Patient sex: M
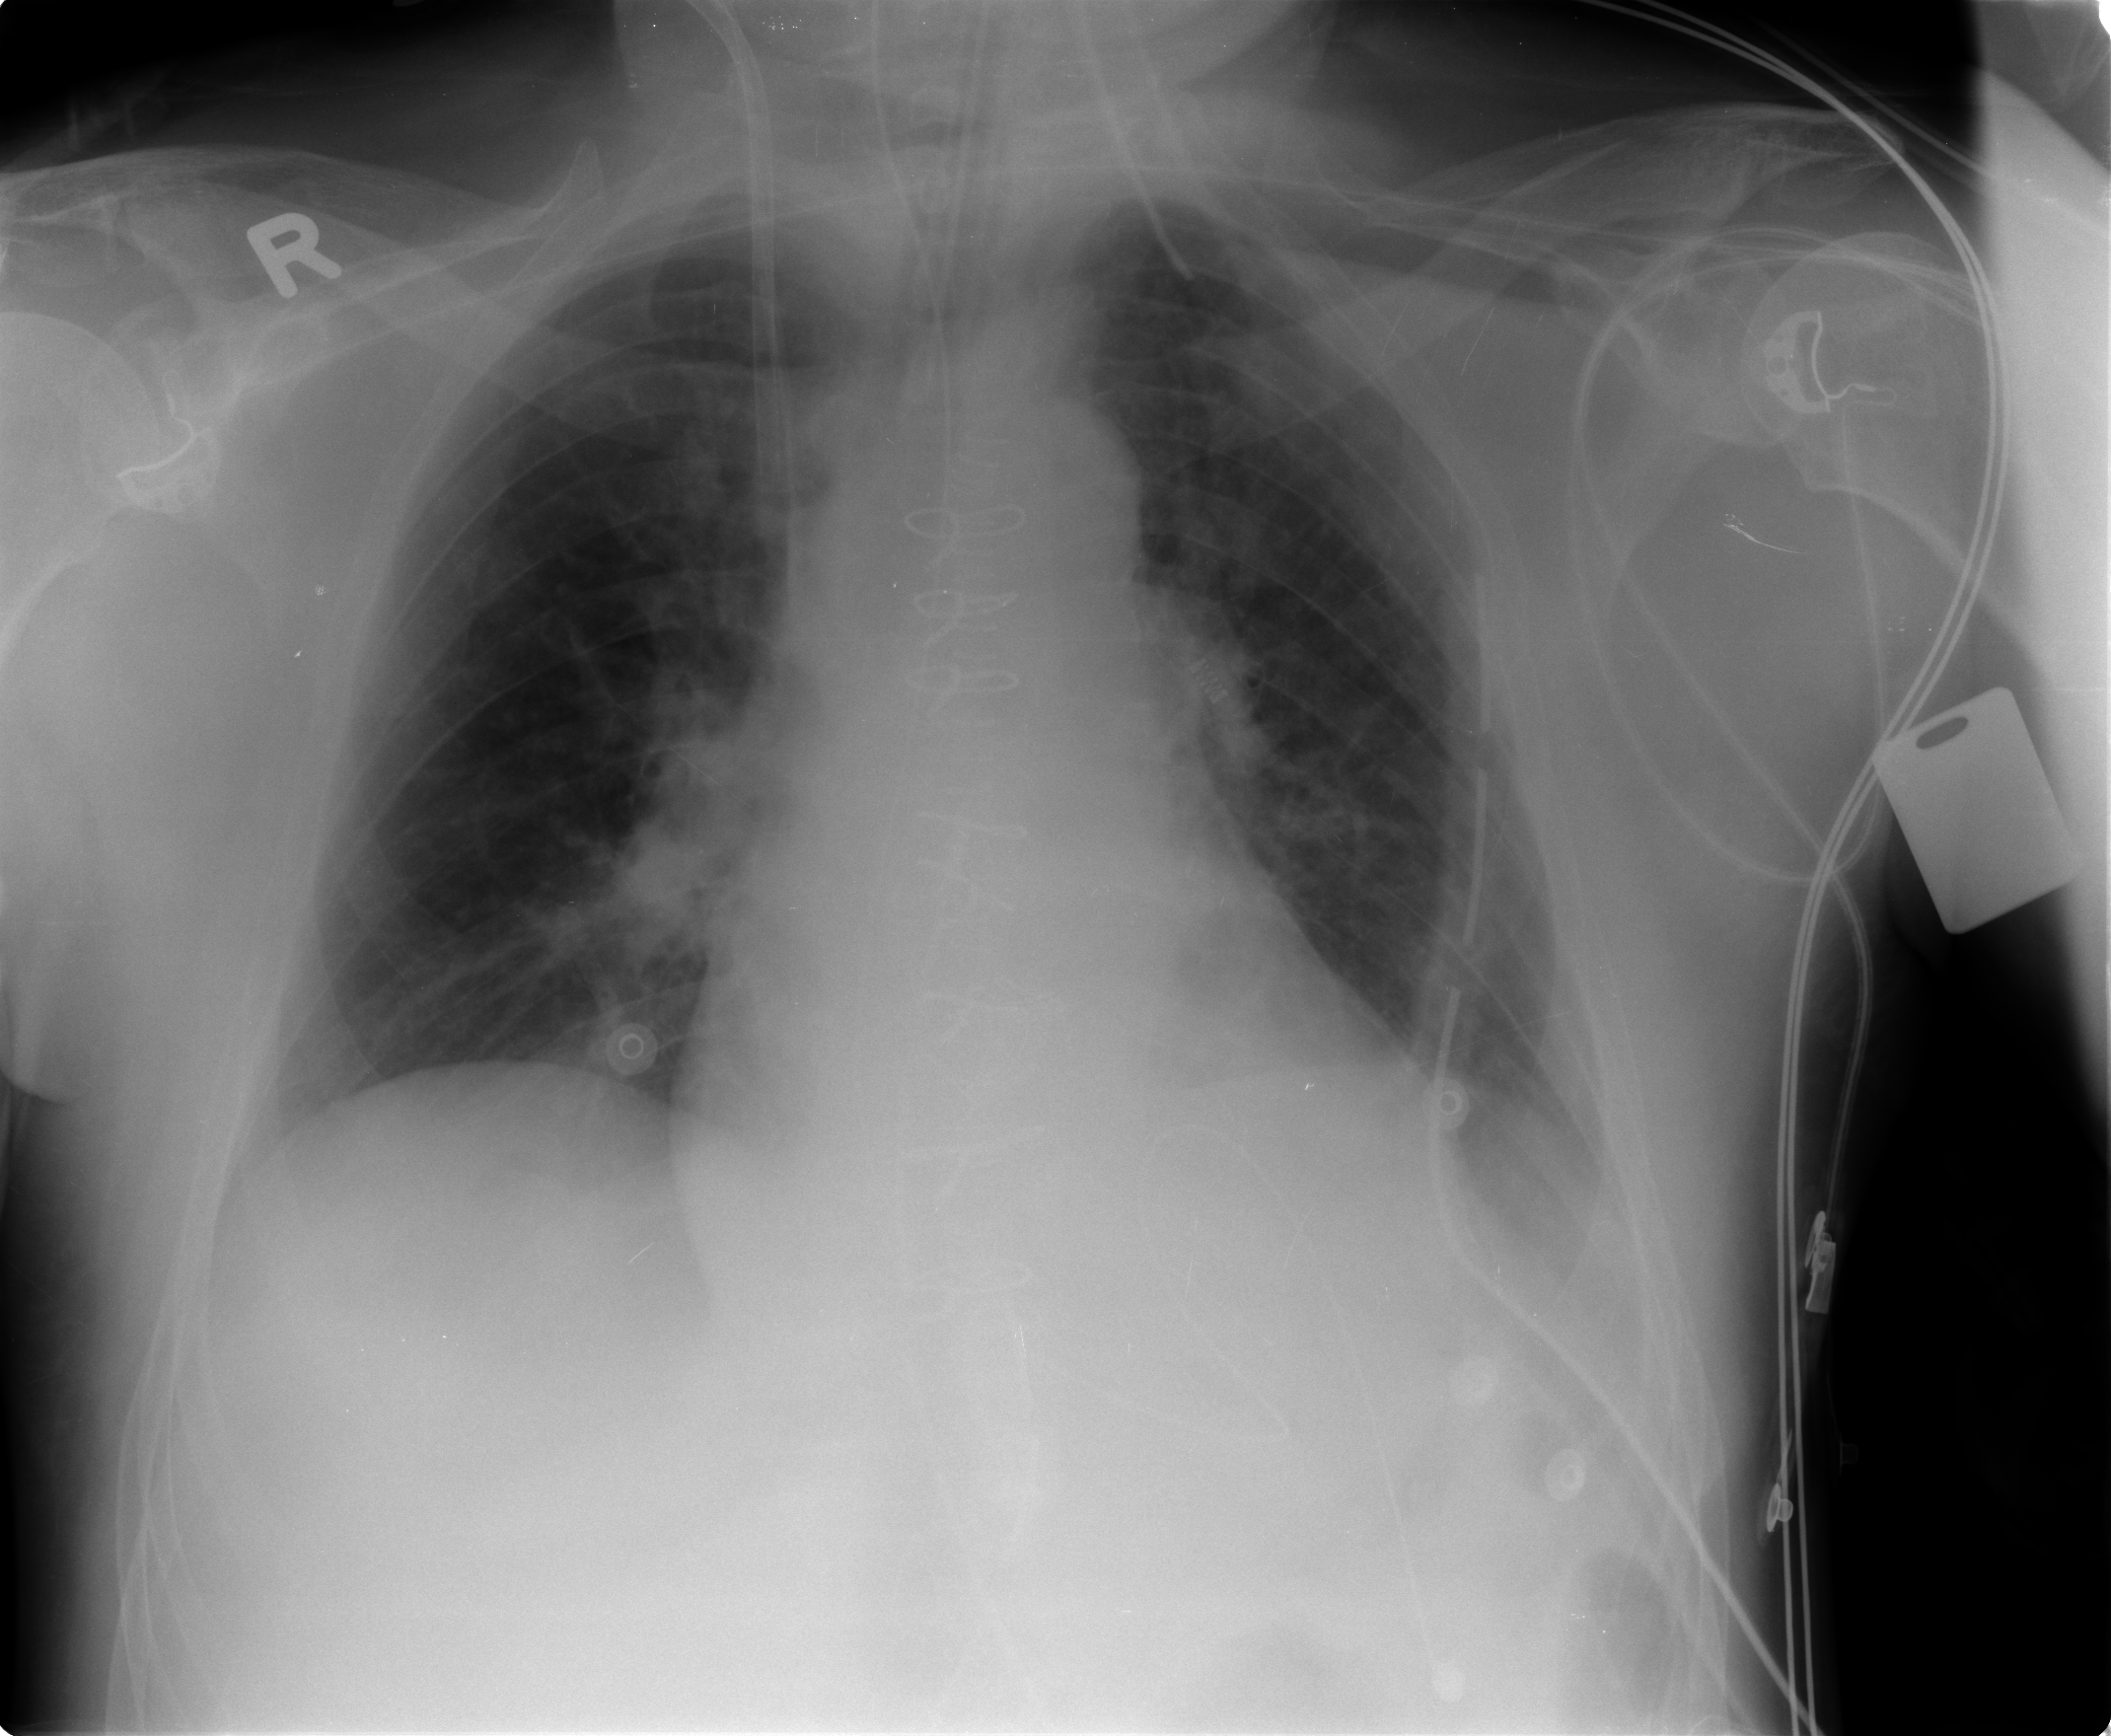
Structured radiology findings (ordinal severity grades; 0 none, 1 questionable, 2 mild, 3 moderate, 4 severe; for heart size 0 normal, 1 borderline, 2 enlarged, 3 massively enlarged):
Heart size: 2
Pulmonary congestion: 1
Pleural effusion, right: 0
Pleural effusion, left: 1
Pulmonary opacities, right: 0
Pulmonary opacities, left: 0
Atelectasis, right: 0
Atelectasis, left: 0